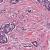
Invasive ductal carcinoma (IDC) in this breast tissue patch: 1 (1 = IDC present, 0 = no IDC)